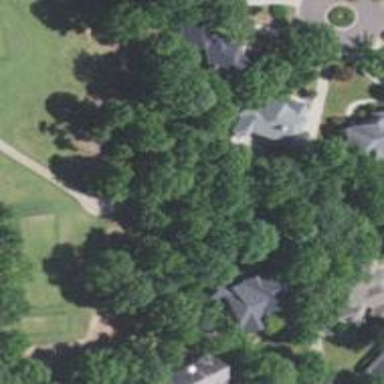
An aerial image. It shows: Service road used as golf cart path.